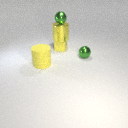
large yellow metal cylinder below small green metal sphere